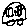
Label: car